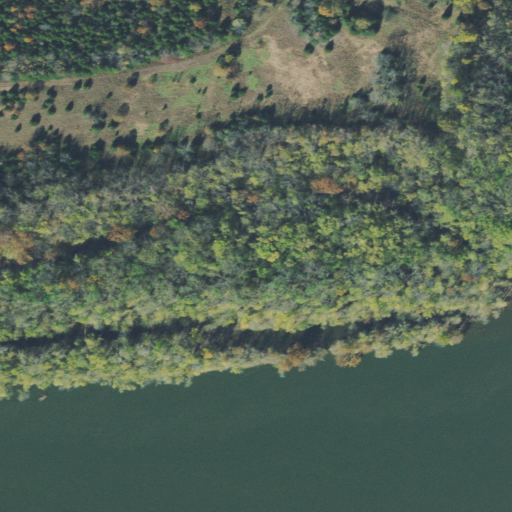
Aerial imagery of island in Tennessee named Dixon Island containing open water, deciduous forest, pasture, herbaceous wetlands, woody wetlands, evergreen forest, and mixed forest